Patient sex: F
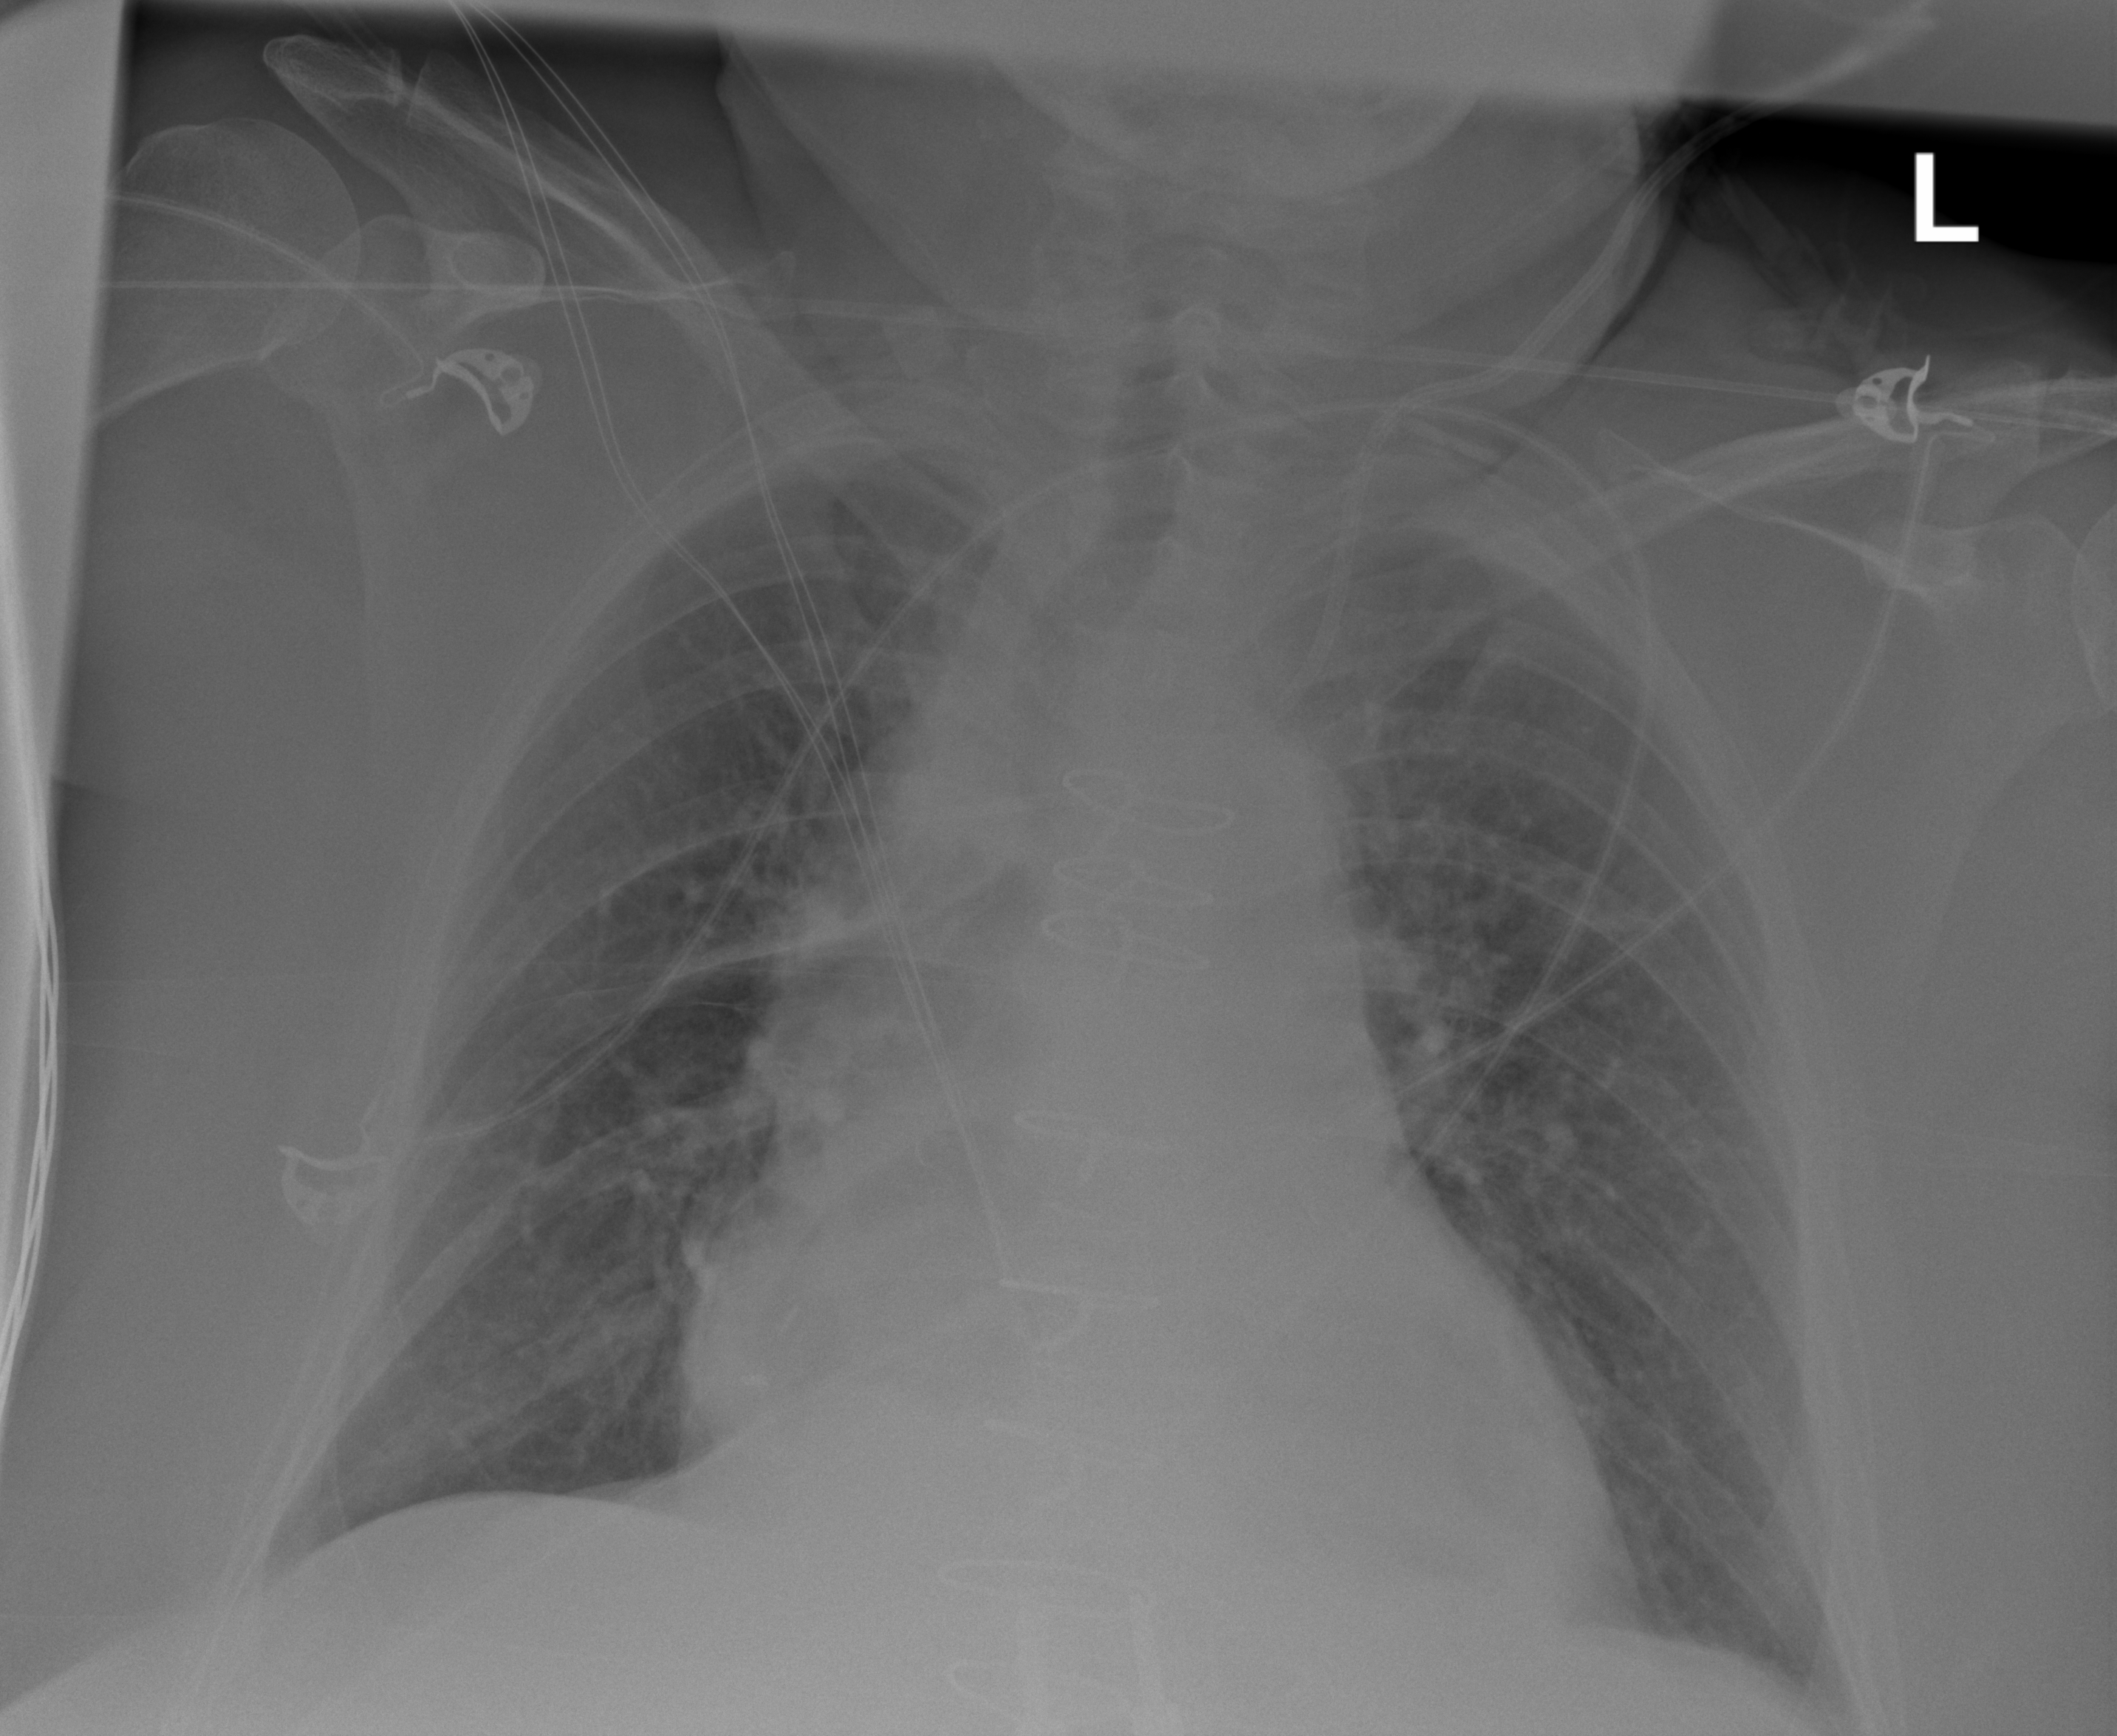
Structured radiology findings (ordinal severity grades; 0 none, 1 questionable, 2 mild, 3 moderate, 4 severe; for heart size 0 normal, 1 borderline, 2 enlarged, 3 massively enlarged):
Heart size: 2
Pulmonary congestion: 2
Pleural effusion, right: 0
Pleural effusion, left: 0
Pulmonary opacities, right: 2
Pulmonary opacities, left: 0
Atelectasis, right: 0
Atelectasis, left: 0